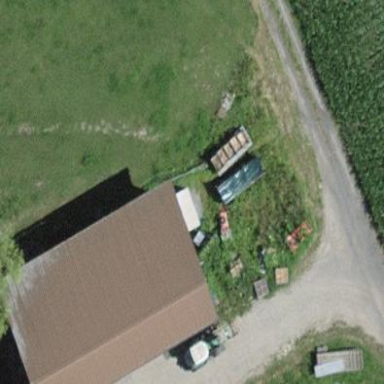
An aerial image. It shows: Rural barn.